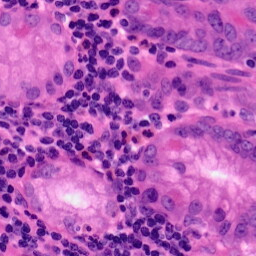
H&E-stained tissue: Pancreatic